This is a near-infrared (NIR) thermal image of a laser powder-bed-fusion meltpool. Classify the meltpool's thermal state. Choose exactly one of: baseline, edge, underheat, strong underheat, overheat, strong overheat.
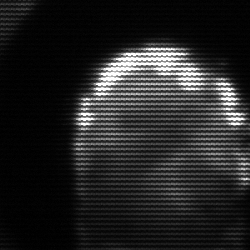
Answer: baseline